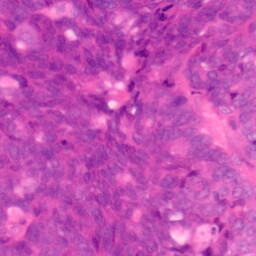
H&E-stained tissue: Colon